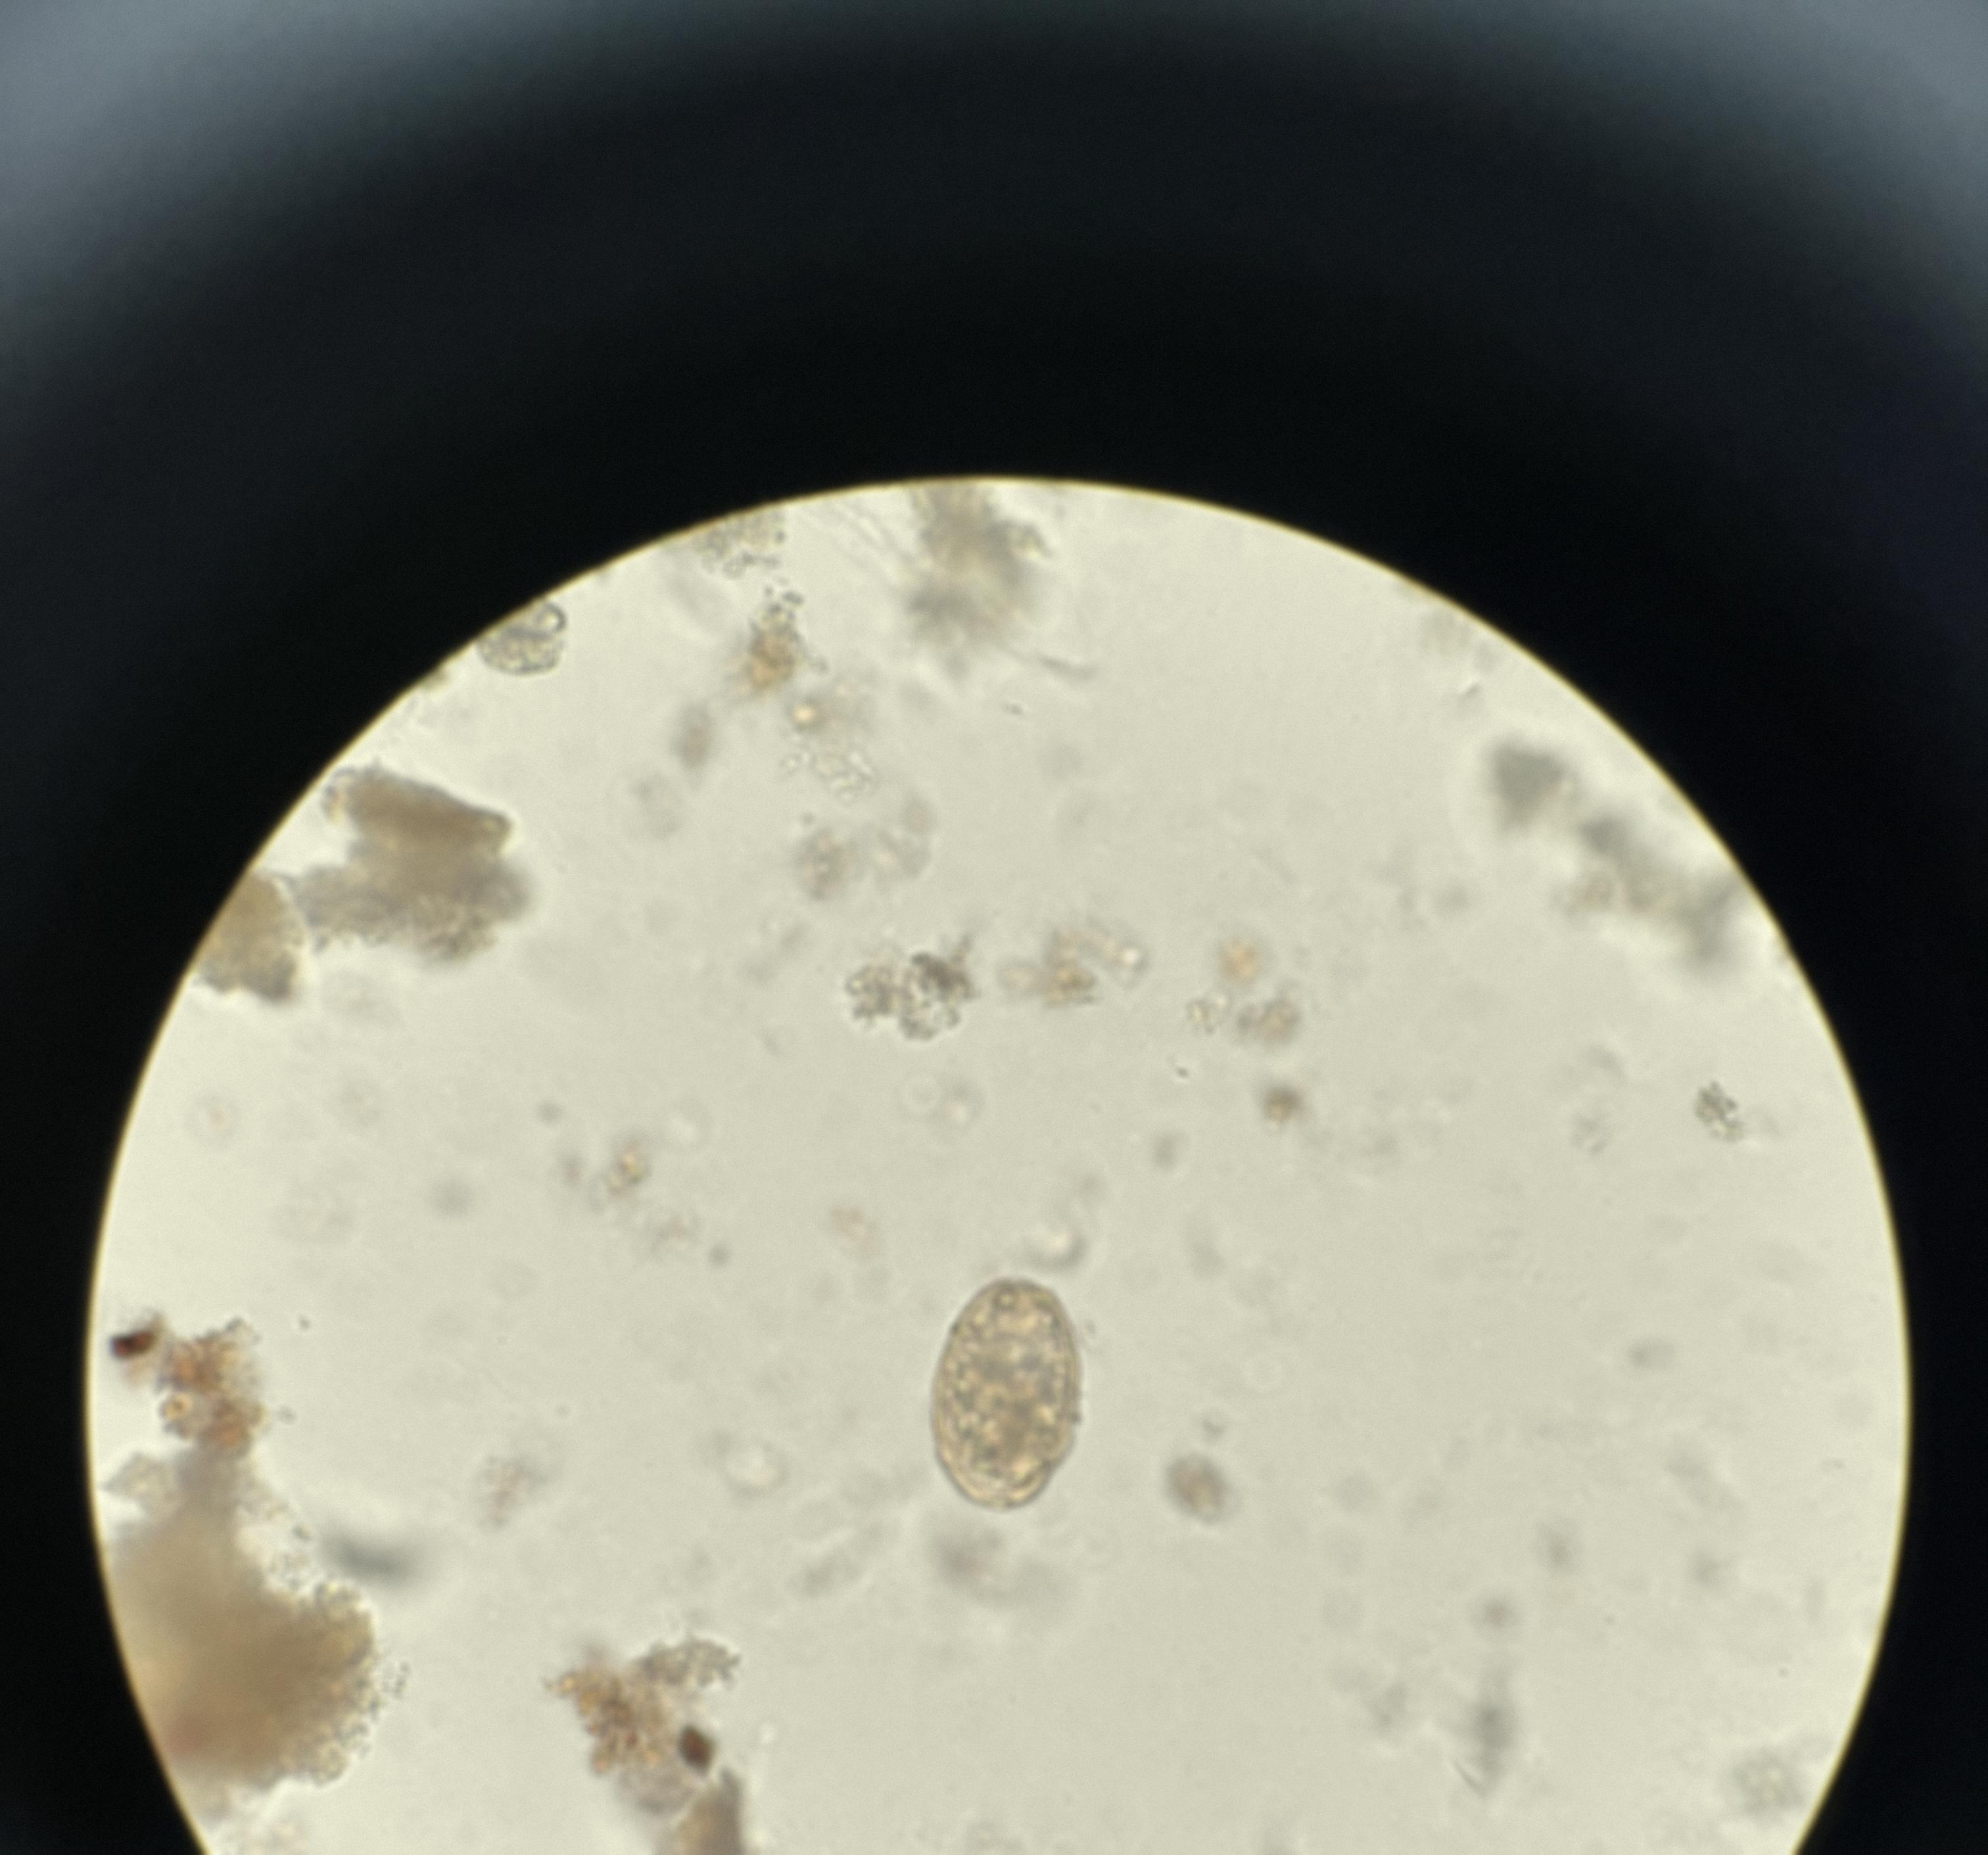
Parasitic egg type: Ascaris lumbricoides